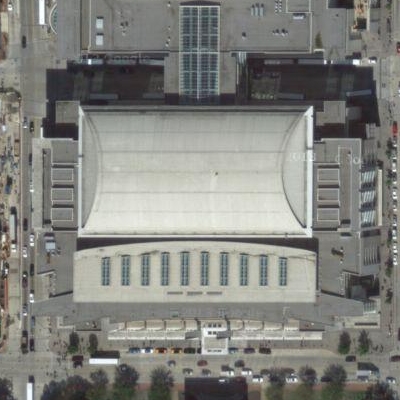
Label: cIndustry